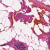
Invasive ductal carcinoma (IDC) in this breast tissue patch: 0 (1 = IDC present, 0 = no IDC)